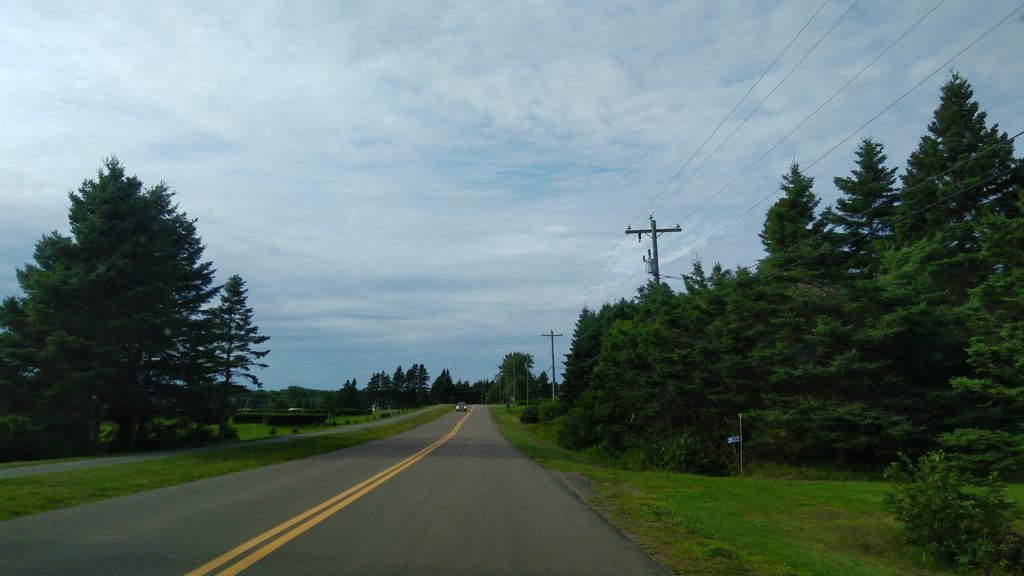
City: charlottetown